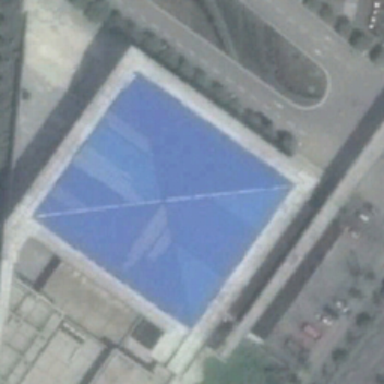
Parking at blue convention center plaza .